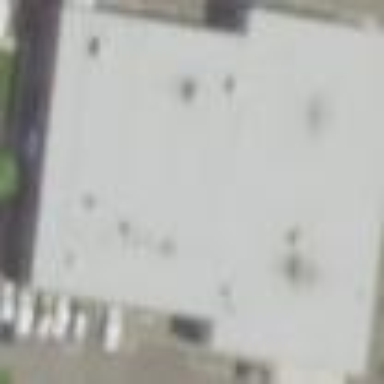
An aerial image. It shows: Commercial building.